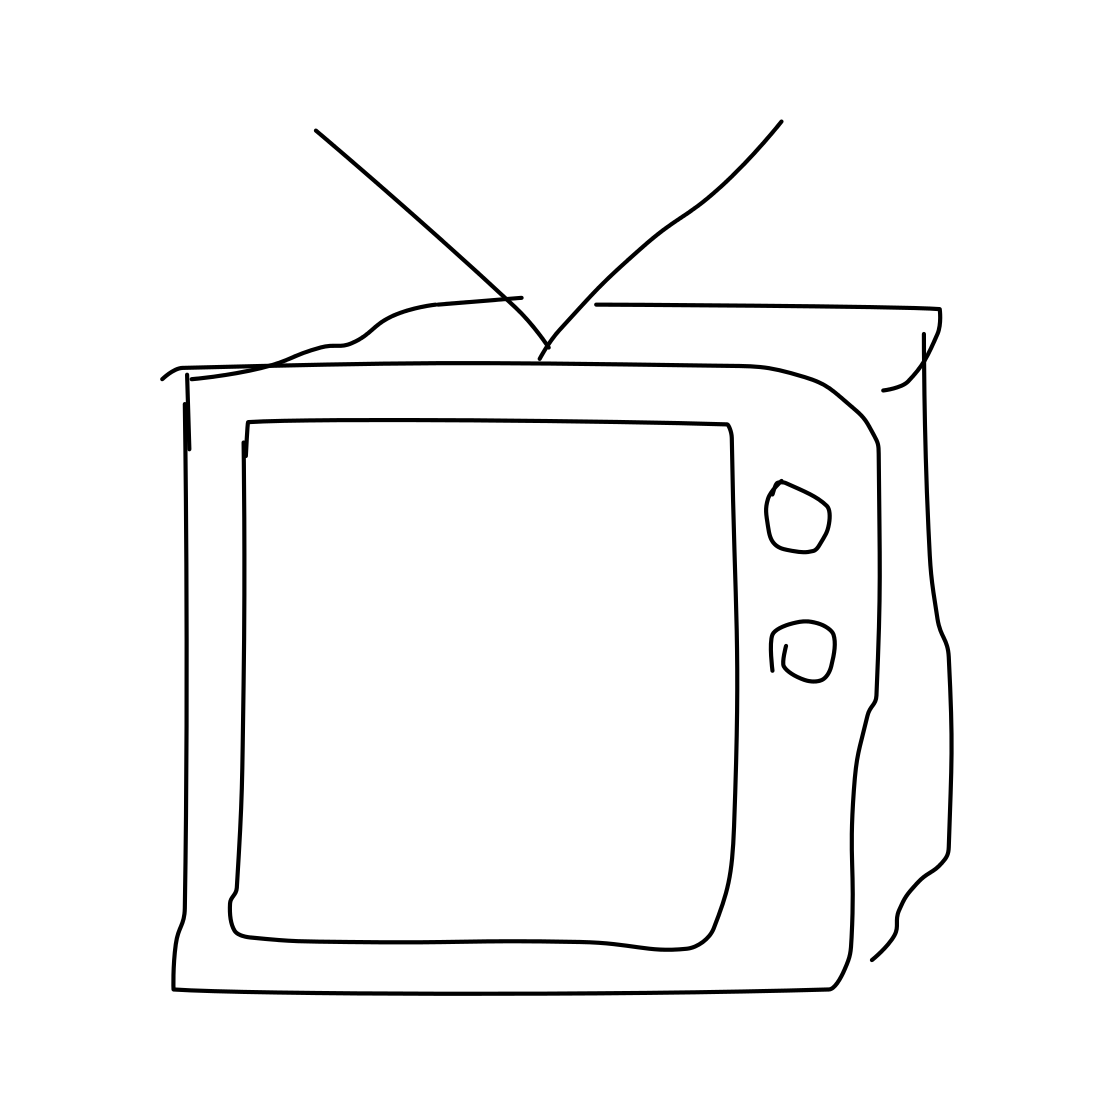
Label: tv